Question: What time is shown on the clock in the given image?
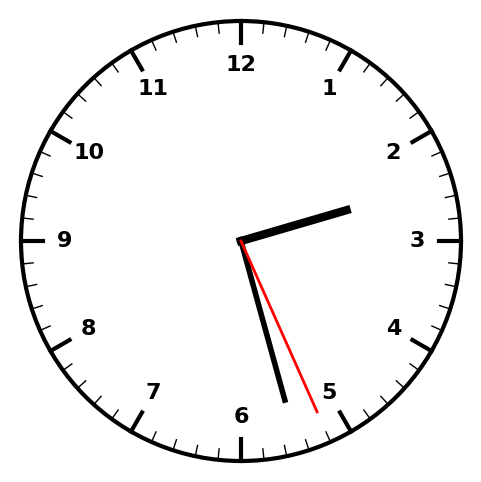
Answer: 02:27:26